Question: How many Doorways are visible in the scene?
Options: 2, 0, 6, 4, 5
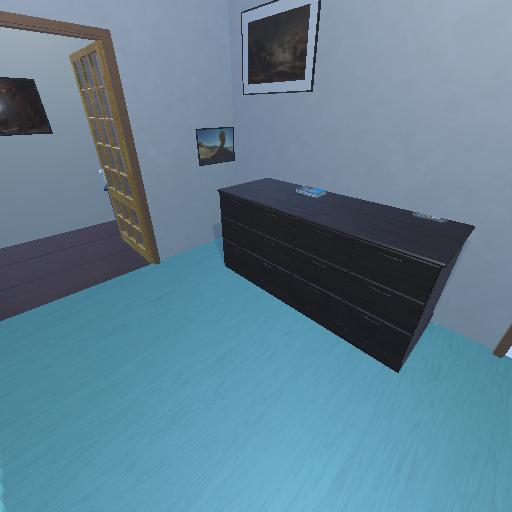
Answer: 2